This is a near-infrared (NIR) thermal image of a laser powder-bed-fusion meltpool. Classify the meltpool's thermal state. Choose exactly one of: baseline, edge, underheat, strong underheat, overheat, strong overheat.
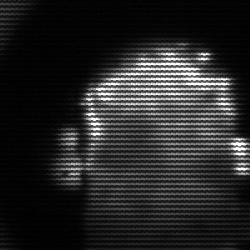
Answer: baseline